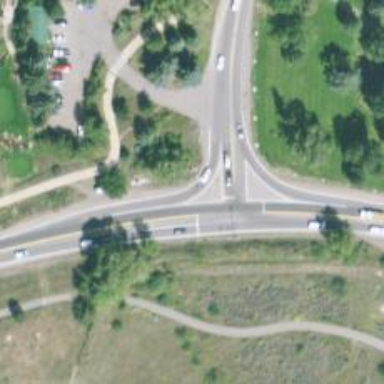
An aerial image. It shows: Asphalt road with primary link designation.